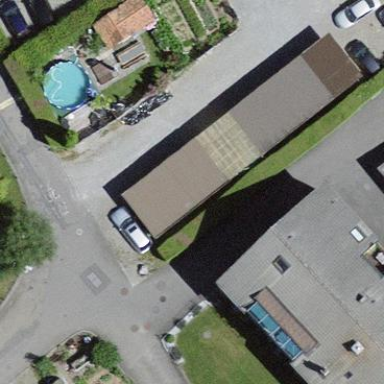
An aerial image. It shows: View of roof of building.